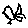
Label: bird